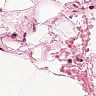
Metastatic tissue present: no